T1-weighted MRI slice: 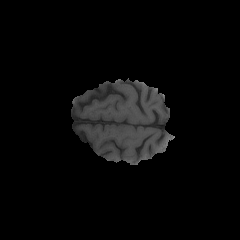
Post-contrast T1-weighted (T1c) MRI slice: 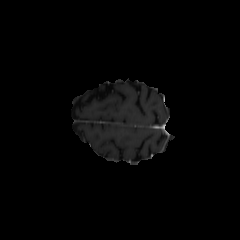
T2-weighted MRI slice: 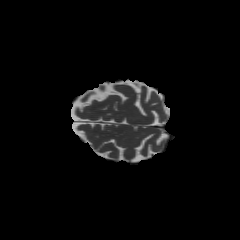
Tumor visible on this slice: no